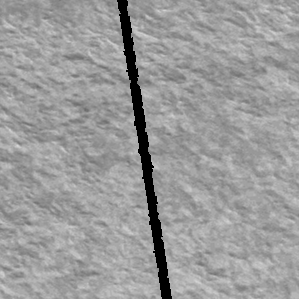
Label: frost